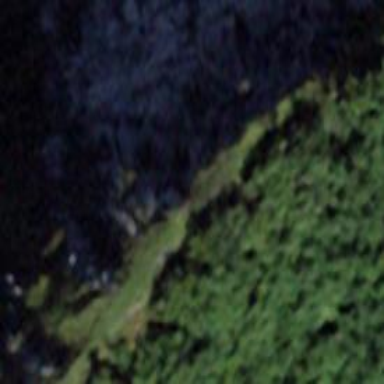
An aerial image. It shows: Natural cliff.